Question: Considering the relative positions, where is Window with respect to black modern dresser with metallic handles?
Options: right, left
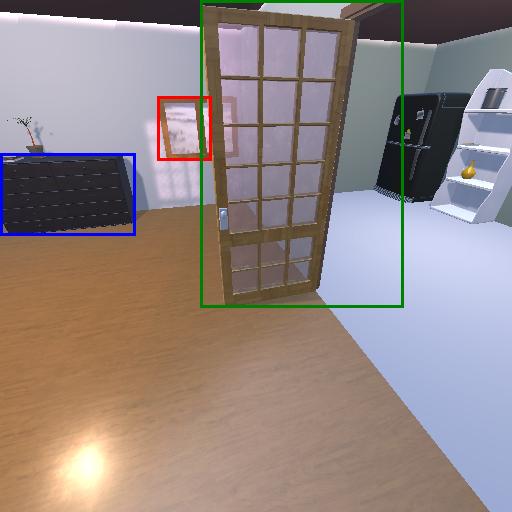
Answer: right